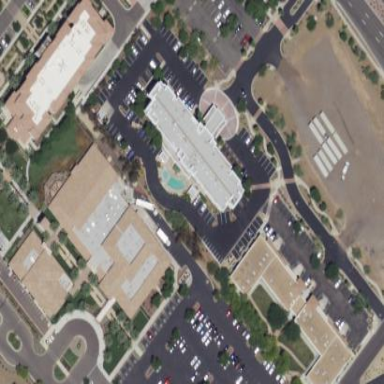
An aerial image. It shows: Hotel building.